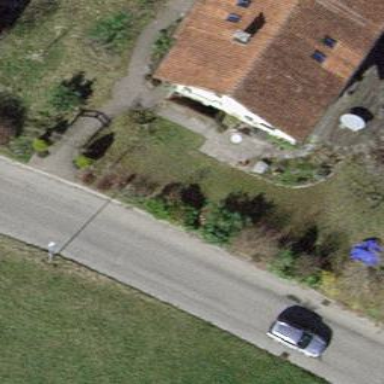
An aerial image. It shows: Detached building with gabled roof.